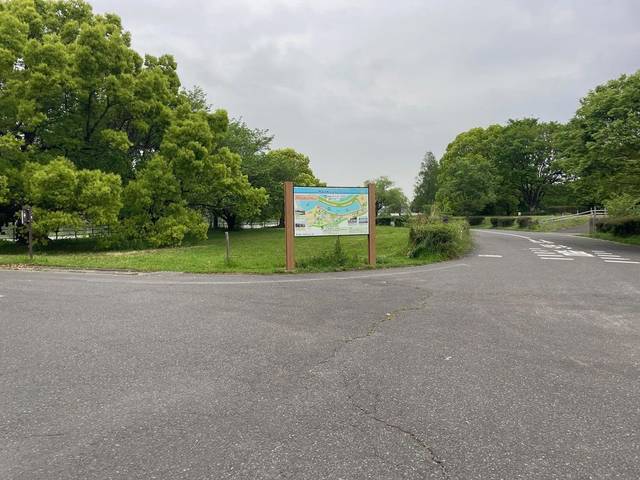
Region: Japan
Coordinates: 35.82, 139.628